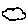
Label: cloud